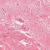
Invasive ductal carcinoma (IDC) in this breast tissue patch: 0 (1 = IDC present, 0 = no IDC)